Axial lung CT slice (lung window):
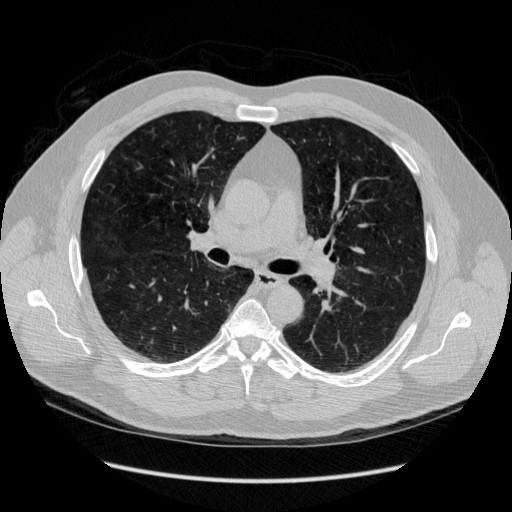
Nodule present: no